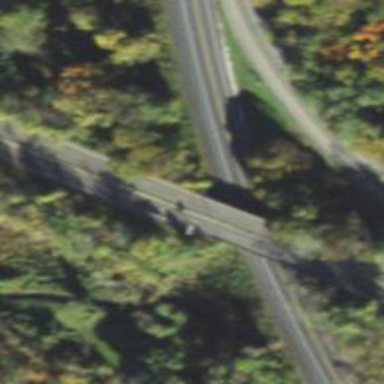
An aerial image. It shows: Bridge over trunk highway that serves as motorroad expressway.